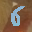
Label: 6